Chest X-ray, PA view. Patient: 77 years old, sex M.
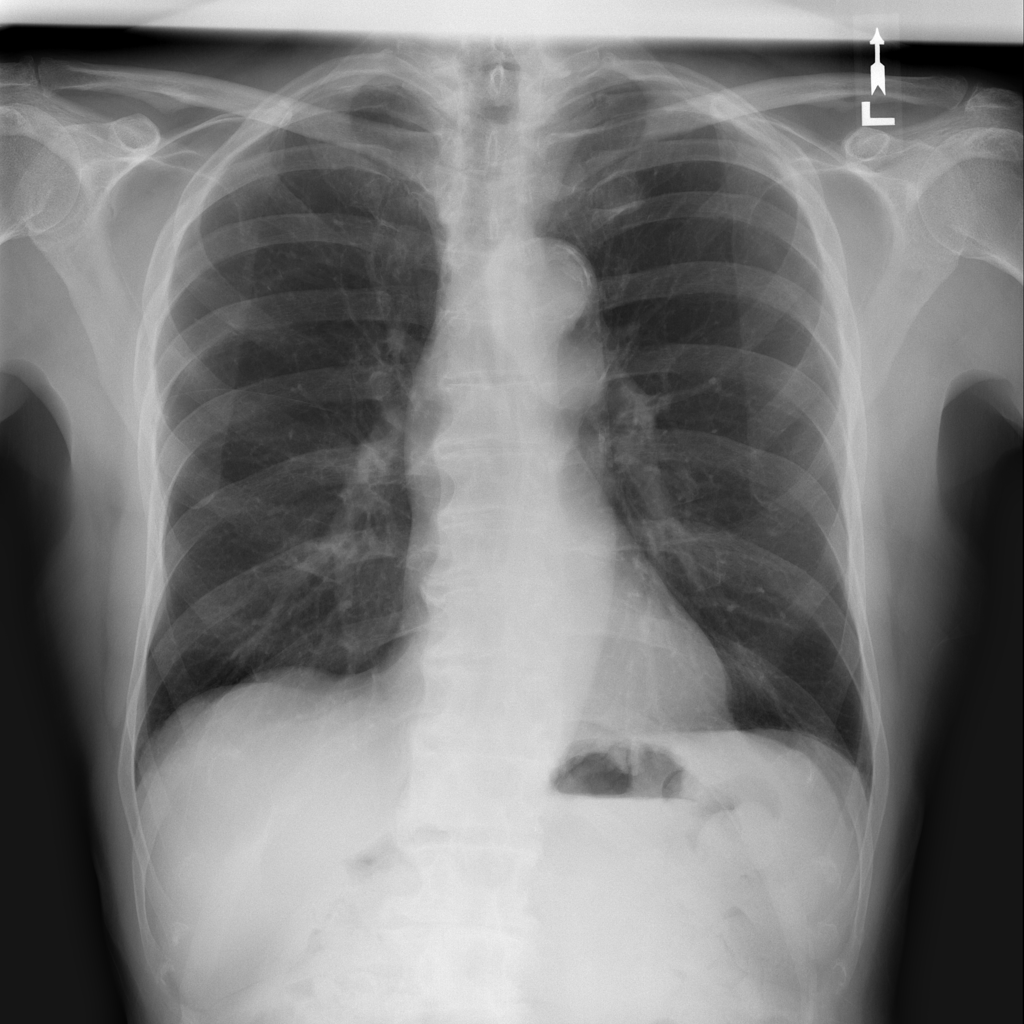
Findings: No Finding